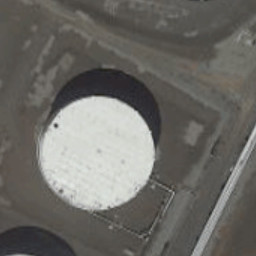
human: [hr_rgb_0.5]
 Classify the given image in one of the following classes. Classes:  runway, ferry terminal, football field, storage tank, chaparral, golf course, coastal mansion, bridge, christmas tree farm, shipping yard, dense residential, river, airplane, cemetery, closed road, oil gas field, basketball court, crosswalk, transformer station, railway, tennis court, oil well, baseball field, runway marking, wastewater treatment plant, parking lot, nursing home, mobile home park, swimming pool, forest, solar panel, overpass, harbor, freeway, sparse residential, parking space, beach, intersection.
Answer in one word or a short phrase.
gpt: storage tank